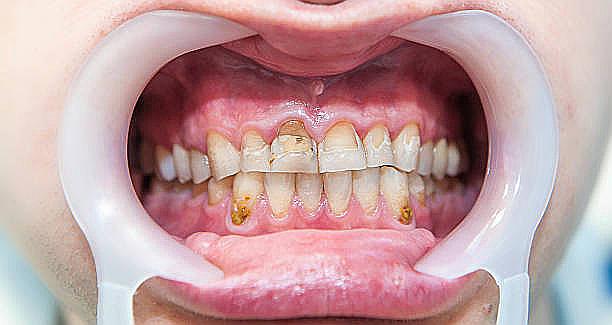
Condition: Calculus